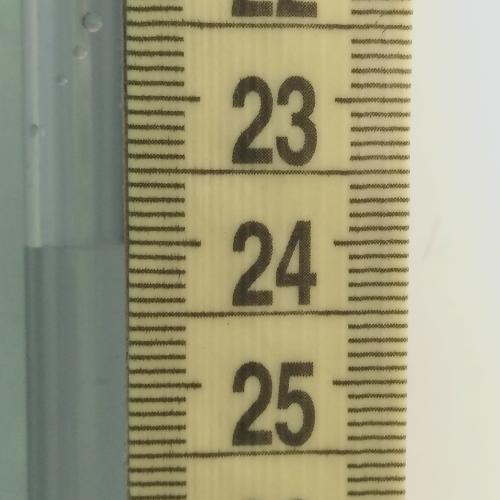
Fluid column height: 24.0 cm